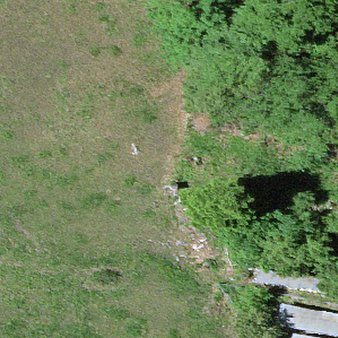
Label: other